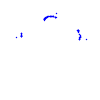
Particle: proton